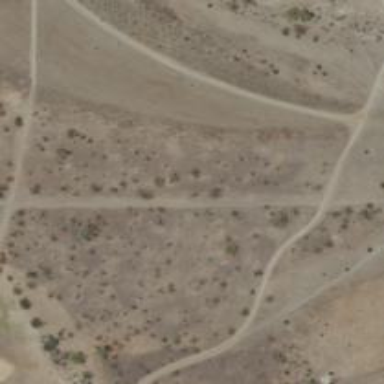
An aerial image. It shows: Hiking trail path.